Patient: sex F, age 60
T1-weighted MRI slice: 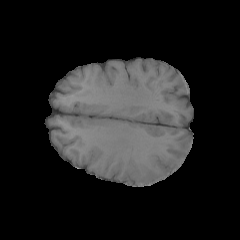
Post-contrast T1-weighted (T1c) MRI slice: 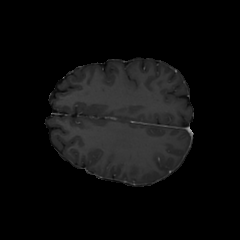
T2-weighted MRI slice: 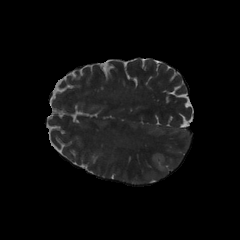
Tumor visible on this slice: yes
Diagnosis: Glioblastoma, IDH-wildtype
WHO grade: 4